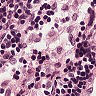
Metastatic tissue present: no